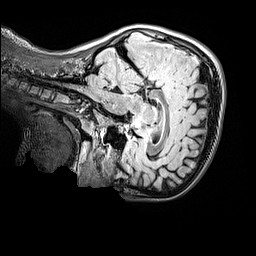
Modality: FLAIR
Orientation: sagittal
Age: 10
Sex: female
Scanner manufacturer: siemens
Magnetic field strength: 3 T
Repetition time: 5 s
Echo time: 0.388 s